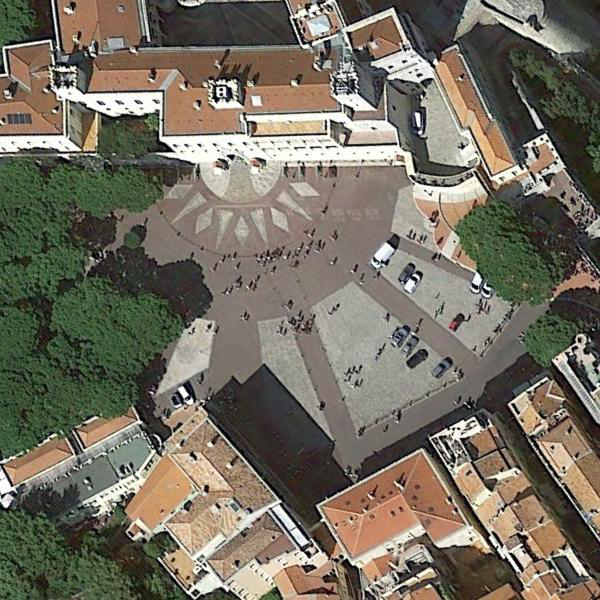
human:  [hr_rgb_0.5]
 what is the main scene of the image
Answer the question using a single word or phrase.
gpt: square